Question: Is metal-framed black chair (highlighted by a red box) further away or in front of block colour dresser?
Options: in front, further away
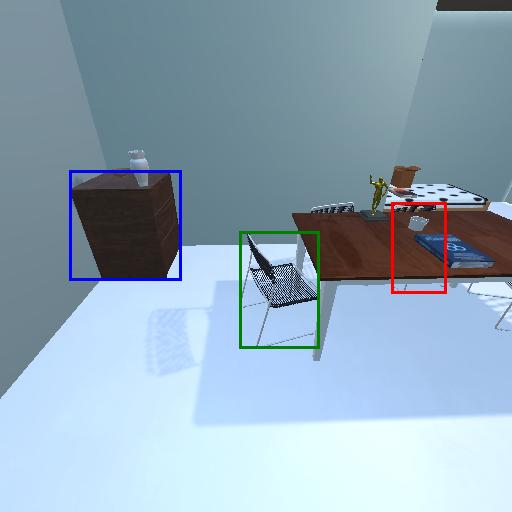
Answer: in front